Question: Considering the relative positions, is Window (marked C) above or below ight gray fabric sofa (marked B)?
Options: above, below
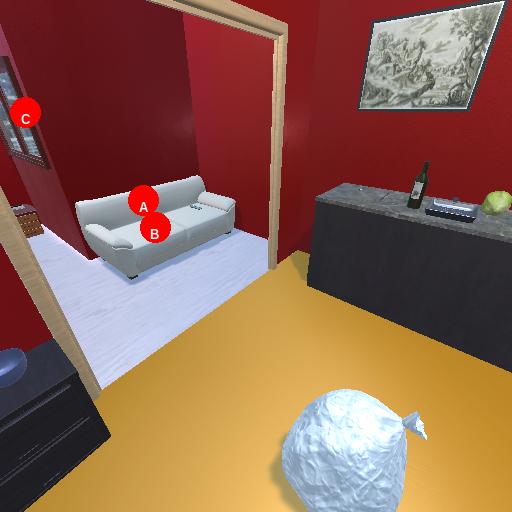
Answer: above